Question: I am building an application which compares the timescale of computing sets of 1,000, 10,000 and 100,000 frames from a webcam using CPU and GPU approaches.
So far I have written the CPU implementation but I now need to integrate my GPU algorithm into my project.
I chose Emgu after doing research and finding it allows support for Open-CV and CUDA with C#. However I am now facing the problem that VS2012 is not noticing my '__global__' calls in my program.
Below are the namespaces I am using:
'''
using Emgu.CV;
using Emgu.Util;
using Emgu.CV.Structure;
using Emgu.CV.GPU;
using DirectShowLib;
'''
And I have successfully linked to what I think are all of the applicable libraries to get CUDA working with Emgu:

With this in mind, what is it that I am doing wrong?
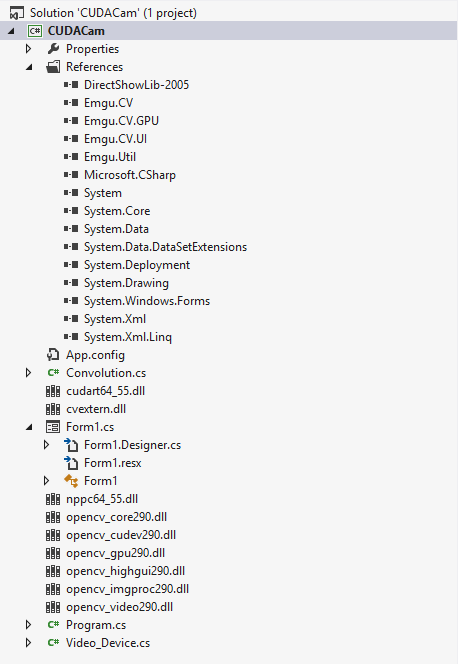
Answer: Looks to me like this be an incorrect version of EMGU, most of the EMGU problems I have encountered are due to incorrect versions.
I had to use version 2.4.9 to get GPU up and running nicely.
This can be downloaded at the following link:
<URL>
I am using the 2.4.9 version DLL's found with this download.
Hope this helps!
Good luck
Snippet that may be useful
'''
using System.Threading;
using System.Threading.Tasks;
Parallel.For(0, facesDetected.Length, i =>
{
try
{
// Code in here
}
catch
{
}
});
'''